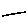
Label: line